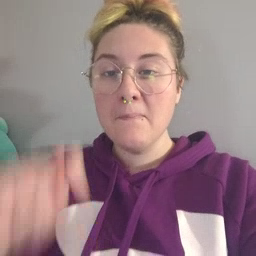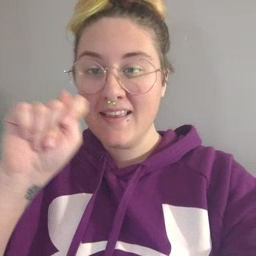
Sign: potty